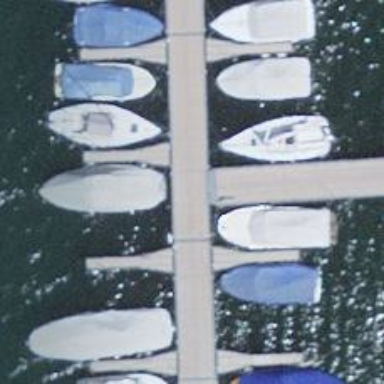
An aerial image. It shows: Man-made pier.